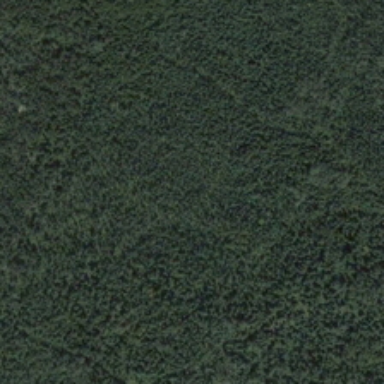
Many green trees form a piece of forest .